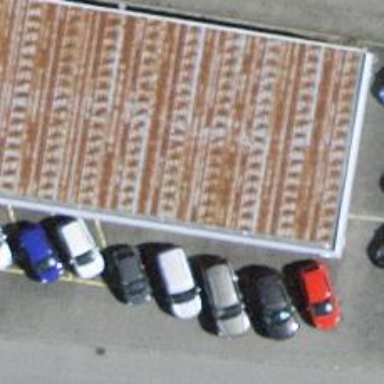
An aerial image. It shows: Car shop.